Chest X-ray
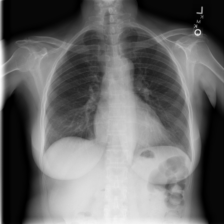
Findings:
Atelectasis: negative
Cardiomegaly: positive
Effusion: positive
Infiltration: negative
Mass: negative
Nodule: negative
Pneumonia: negative
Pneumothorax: negative
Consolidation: negative
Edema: negative
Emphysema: negative
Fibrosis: negative
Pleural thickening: negative
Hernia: negative